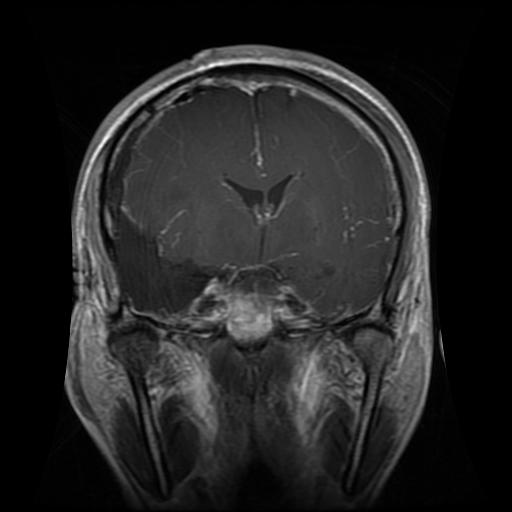
Label: glioma